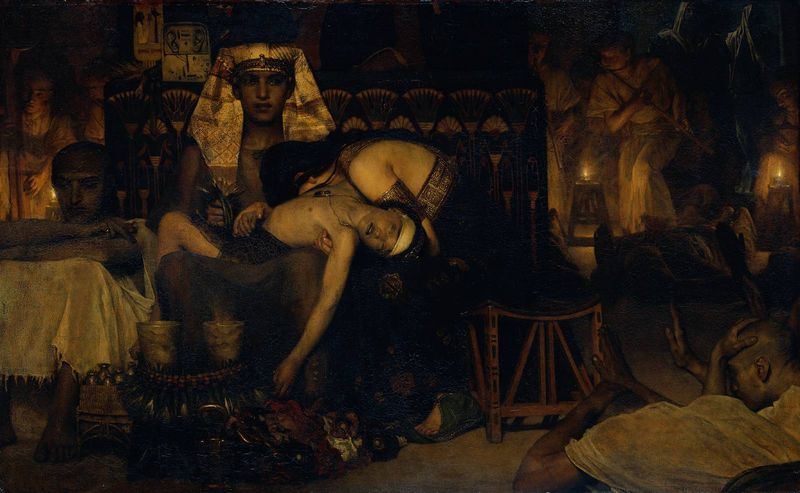
Titel: Der Tod des Erstgeborenen
Künstler: Laurens Alma Taddema
Standort: Amsterdam
Institution: Rijksmuseum
Schlagwörter: dunkel, feuer, gemälde, kopf, mann, nackt, schatten, schlaf, weiß, frauen, gelb, grün, menschen, mädchen, sitzen, braun, brust, frau, holz, lampe, lampen, licht, lichter, männer, nacht, raum, schwarz, stuhl, stühle, symbol, tisch, zimmer, blick, tuch, malerei, muster, ornament, teppich, jung, arme, gesicht, leiche, mensch, tod, tot, toter, trauer, hände, innenraum, möbel, tischdecke, vorhang, öl, rauch, boden, gold, stoffe, familie, innen, kind, klassizismus, mutter, gotik, lippen, kinder, skulptur, liegen, düster, kette, hocker, schemel, romantik, ölgemälde, angst, querformat, thron, kopftuch, büste, glatze, ornamente, kerze, bett, kerzen, leuchter, junge, schoß, warten, leuchten, becher, fetzen, knabe, krank, moses, gefäss, orient, bub, weinen, herrscher, arzt, medizin, zeremonie, gefässe, trommel, flöte, kerzenlicht, verzweiflung, jüngling, öllampe, grab, leichnam, sterben, kranker, götter, krankheit, leid, schmerz, mythos, kniend, priester, prinz, mönche, königliche familie, tempel, opfer, anbeten, gottheit, pyramide, maria, inneraum, orientalismus, anbetung, verband, beweinung, trauern, drama, kelche, sklaven, sohn, zelt, alabaster, ägyptisch, ägypten, ägypter, grabkammer, öllampen, redon, pharao, pest, hohepriester, beweinung christi, tragödie, sekte, agypten, orientalistik, maesta, flötisten, löiegen, orientalistisch